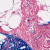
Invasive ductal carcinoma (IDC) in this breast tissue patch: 0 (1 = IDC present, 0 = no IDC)